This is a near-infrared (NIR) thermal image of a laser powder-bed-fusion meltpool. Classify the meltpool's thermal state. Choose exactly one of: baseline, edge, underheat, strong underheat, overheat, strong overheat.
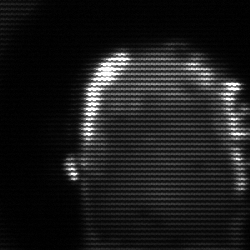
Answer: baseline